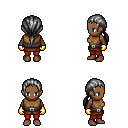
a pixel art fantasy rpg character, female body template, human, dark skin, leather chest armor, red pants, gray ponytail hairstyle, gold gloves, four views (front, back, left, right), 2x2 character sprite sheet, small pixel art, hard edges, no anti-aliasing